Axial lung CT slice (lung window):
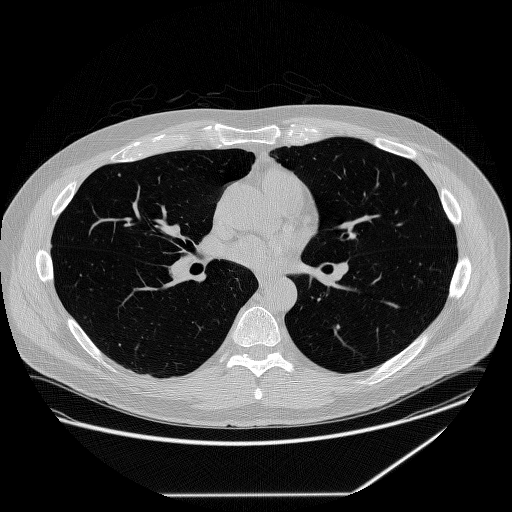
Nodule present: no